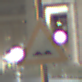
Verkehrszeichen: UnebeneFahrbahn
Umgebung: Outdoor, Urban
Tageszeit: Night
Wetter: PartlyCloudy
Licht: Artificial
Jahreszeit: NotSpecified
Kontrast: HighContrast